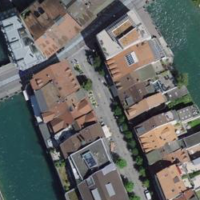
EUNIS habitat code: 54
Species observed at this site:
Gentiana cruciata
Cygnus olor
Mergus merganser
Aythya fuligula
Fringilla coelebs
Passer domesticus
Turdus merula